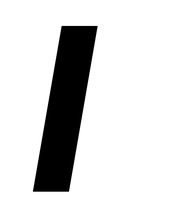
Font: Roboto-Italic_ExtraBold_Italic